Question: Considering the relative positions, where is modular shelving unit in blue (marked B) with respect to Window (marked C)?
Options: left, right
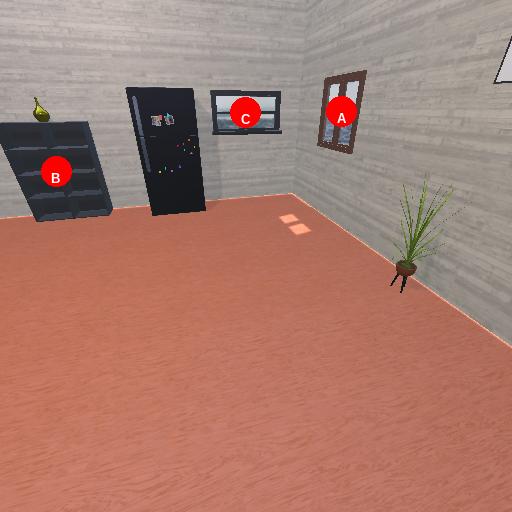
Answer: left